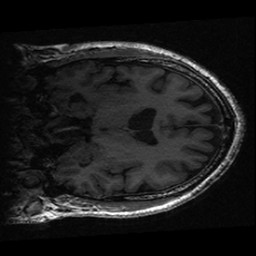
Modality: T1w
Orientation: coronal
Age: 54
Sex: male